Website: ulta-beauty
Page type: delivery-shipping
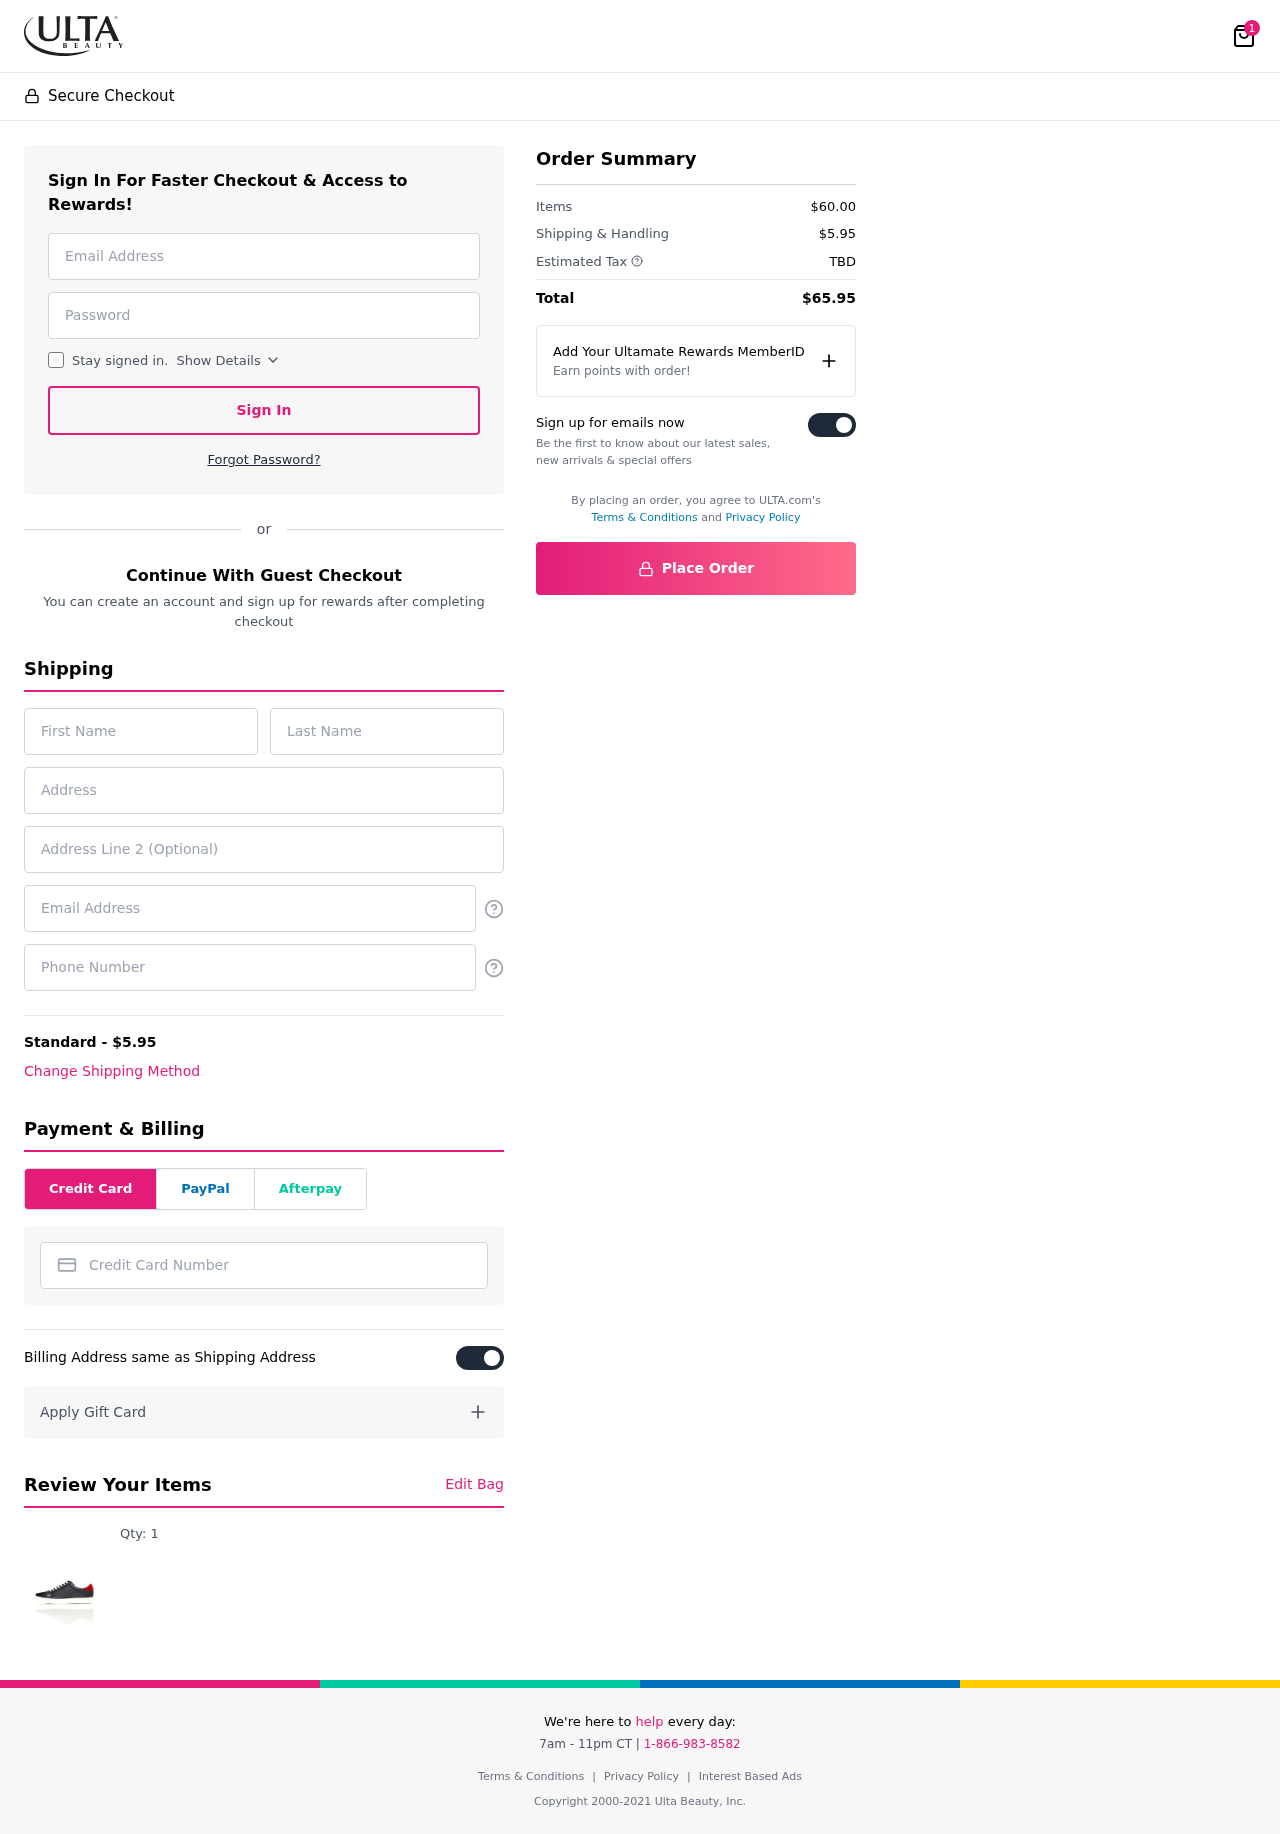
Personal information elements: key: PII_CARD_NUMBER
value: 6541 2958 1890 0580
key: PII_EMAIL
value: swilliams@gmail.com
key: PII_EMAIL2
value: swilliams@gmail.com
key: PII_FIRSTNAME
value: Steven
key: PII_LASTNAME
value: Williams
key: PII_PHONE
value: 7205703354
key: PII_STREET
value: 6090 Abigail Spring
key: PII_STREET2
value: Suite 611
Product elements: key: PRODUCT1_QUANTITY
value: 1
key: PRODUCT1
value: Qty: 1
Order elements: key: ORDER_NUM_ITEMS
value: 1
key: ORDER_SHIPPING_COST
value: $5.95
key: ORDER_SUBTOTAL
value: $60.00
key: ORDER_TAX
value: TBD
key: ORDER_TOTAL
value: $65.95